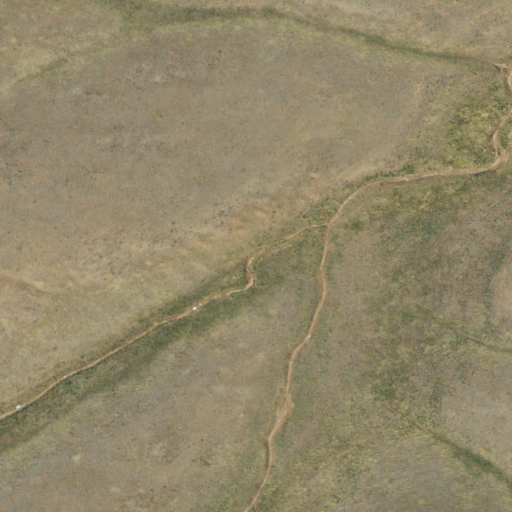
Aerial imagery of valley in Colorado named North Foster Gulch containing grassland and shrub